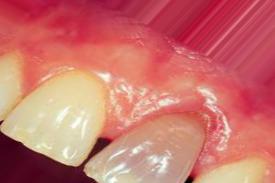
Condition: Tooth Discoloration